Interaction volume radius: 10 \u00c5
Interaction volume height: 20 \u00c5
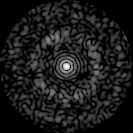
Disorder parameter: 0.8395